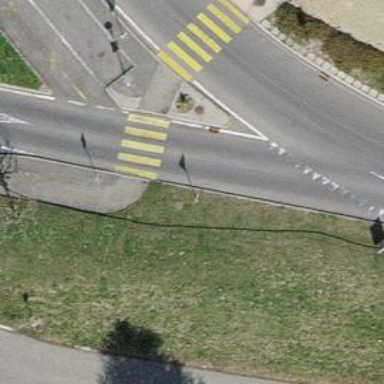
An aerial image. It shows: Zebra crossing with distinctive markings.